Interaction volume radius: 10 \u00c5
Interaction volume height: 45 \u00c5
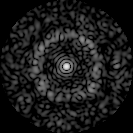
Disorder parameter: 0.7657